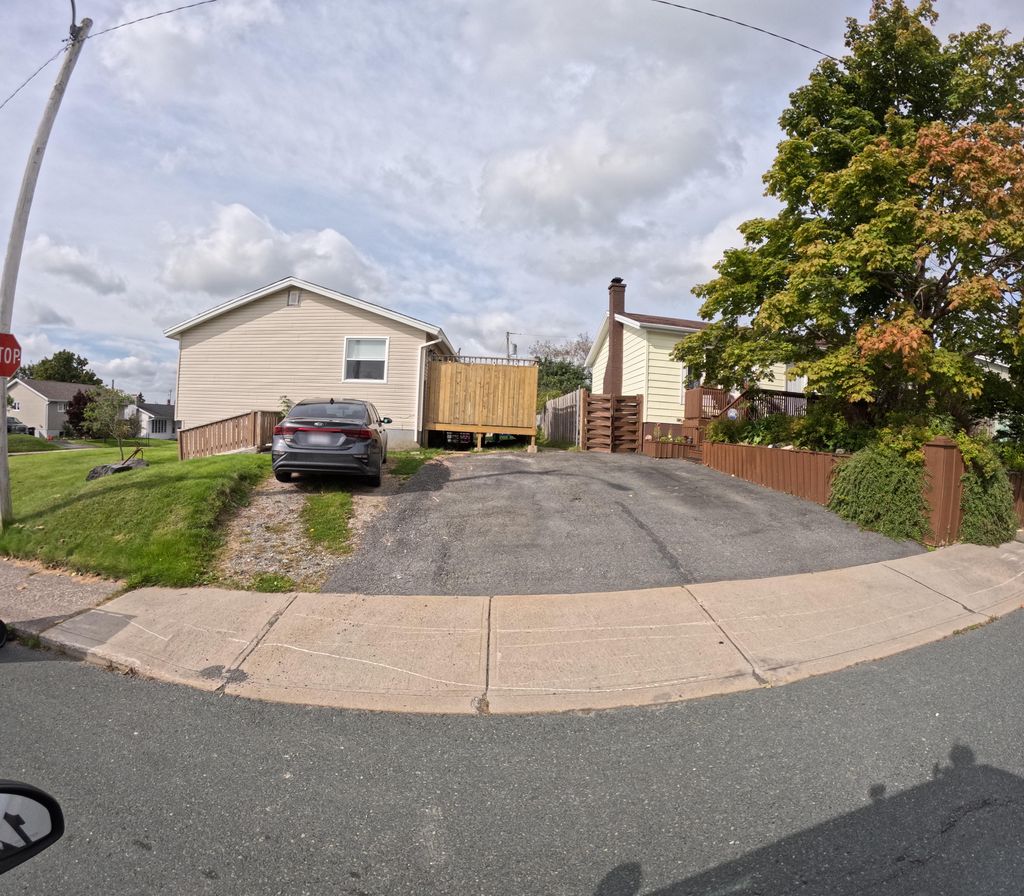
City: st_johns